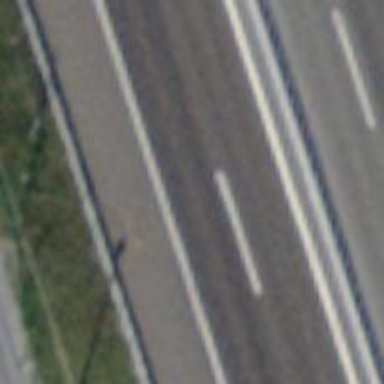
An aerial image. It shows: Asphalt motorway.